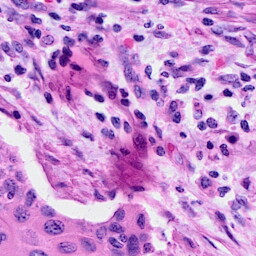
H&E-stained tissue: Cervix